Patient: sex F, age 76
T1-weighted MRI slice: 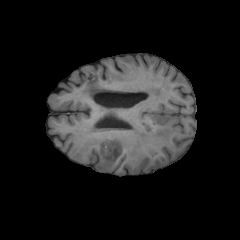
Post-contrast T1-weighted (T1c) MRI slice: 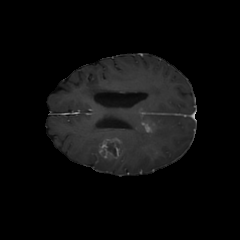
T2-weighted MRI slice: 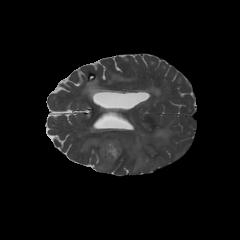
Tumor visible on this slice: yes
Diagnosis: Glioblastoma, IDH-wildtype
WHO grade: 4